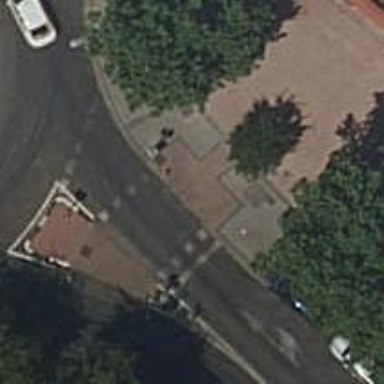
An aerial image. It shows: Crossing with traffic signals.